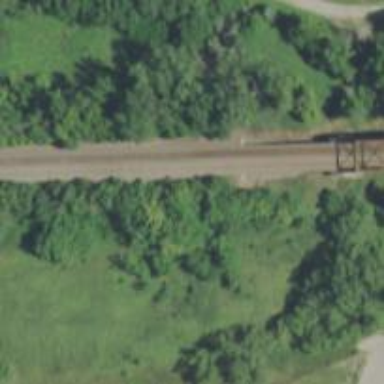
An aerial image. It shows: Railway tracks on embankment.